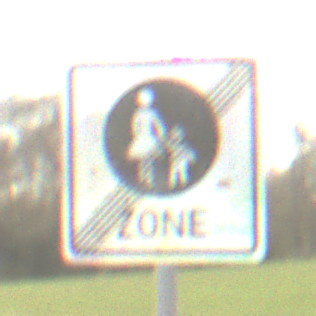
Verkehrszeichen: EndeFussgaengerzone
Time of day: MorningAfternoon
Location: Outdoor (Suburban)
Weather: Overcast
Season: NotSpecified
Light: Natural